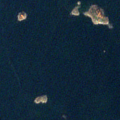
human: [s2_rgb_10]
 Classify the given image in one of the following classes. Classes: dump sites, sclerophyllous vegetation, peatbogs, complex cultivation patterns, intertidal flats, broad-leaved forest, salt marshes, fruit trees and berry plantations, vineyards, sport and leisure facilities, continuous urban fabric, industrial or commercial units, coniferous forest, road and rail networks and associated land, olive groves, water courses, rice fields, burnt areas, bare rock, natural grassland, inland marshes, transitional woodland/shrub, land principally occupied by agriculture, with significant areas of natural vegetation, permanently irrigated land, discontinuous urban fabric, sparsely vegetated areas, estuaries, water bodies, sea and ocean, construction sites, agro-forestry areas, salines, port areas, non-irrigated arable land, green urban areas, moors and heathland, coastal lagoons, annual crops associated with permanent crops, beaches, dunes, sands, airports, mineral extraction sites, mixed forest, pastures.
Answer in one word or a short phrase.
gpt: sea and ocean